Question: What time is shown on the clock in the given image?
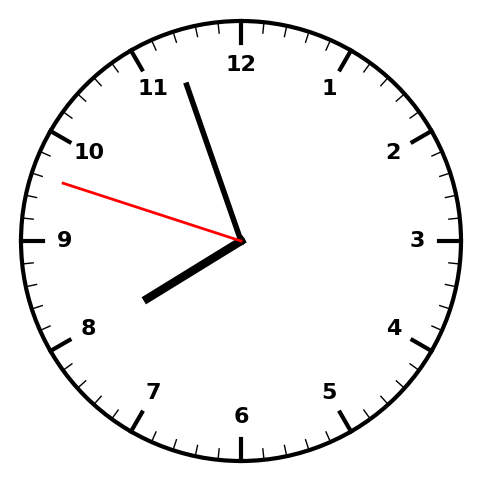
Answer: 07:56:48